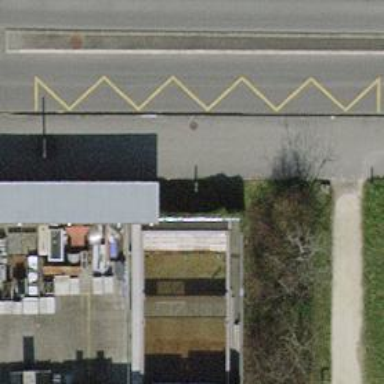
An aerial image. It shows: Bicycle parking area with wall loops.